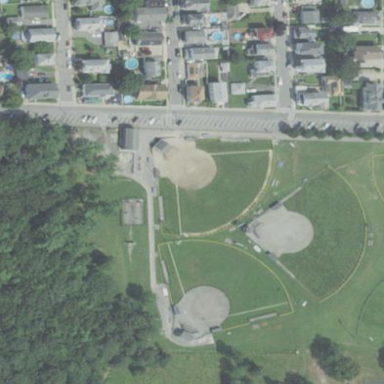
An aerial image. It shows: Baseball pitch for leisure and sports activities.